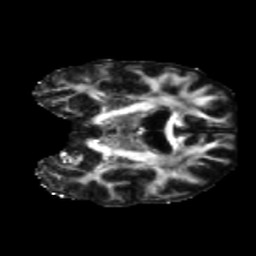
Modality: FA
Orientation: coronal
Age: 58
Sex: male
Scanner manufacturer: siemens
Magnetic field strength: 3 T
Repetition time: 5.25 s
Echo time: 0.08 s